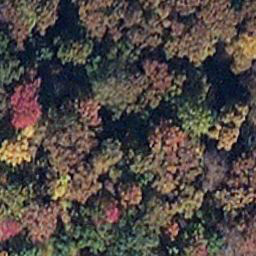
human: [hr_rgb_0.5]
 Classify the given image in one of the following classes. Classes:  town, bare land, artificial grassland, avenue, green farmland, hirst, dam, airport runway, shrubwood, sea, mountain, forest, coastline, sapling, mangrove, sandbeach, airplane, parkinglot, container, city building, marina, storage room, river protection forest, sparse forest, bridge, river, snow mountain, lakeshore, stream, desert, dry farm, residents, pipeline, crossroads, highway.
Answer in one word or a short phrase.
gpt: mangrove